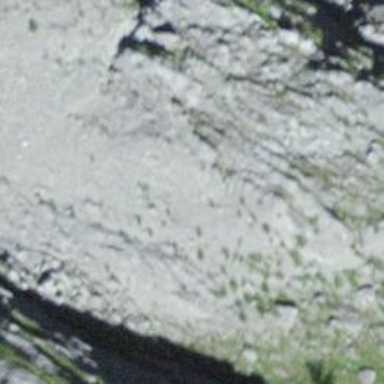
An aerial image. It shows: Natural cliff.